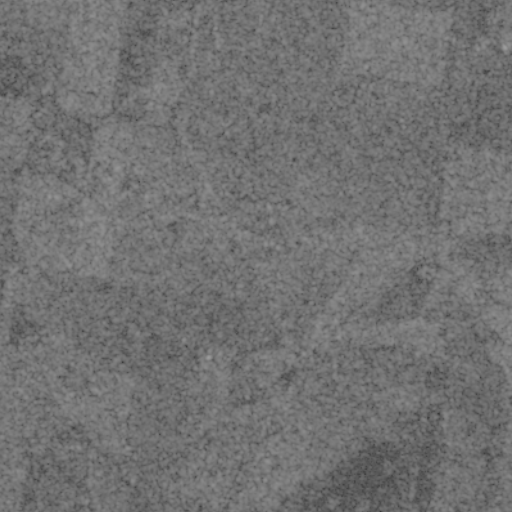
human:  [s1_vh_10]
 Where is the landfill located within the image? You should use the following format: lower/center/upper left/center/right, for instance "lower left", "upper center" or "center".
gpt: The landfill is located in the lower center of the image.
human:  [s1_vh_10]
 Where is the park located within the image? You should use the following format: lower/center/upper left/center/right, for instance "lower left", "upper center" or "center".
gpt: The park is located in the lower center of the image.
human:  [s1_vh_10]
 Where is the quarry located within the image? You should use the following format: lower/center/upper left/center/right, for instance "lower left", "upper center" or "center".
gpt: The quarry is located in the lower center of the image.
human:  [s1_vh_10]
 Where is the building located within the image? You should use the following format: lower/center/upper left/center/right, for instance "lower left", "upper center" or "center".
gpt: There is no building in the image.

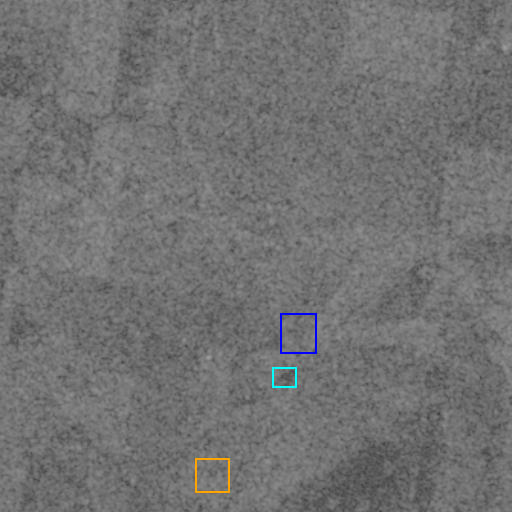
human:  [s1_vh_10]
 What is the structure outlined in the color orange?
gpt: The structure outlined in orange is a landfill.
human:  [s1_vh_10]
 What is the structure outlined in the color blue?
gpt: The structure outlined in blue is a park.
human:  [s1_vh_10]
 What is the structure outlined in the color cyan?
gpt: The structure outlined in cyan is a quarry.
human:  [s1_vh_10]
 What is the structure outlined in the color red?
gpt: There is no red outline.